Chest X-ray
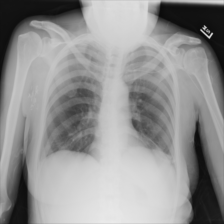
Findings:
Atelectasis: positive
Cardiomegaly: positive
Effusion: positive
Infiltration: negative
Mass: negative
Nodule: negative
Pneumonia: negative
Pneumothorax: negative
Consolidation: negative
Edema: negative
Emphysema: negative
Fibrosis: negative
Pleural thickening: negative
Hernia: negative